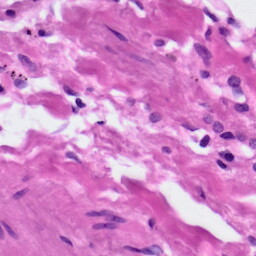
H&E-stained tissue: Lung